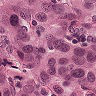
Metastatic tissue present: yes